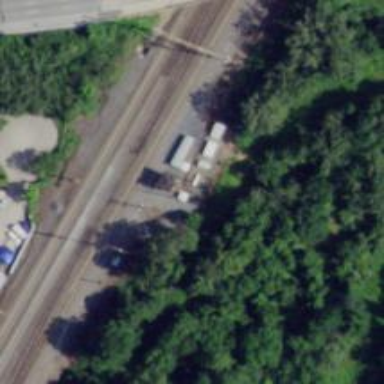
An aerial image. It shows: Railway with electrified contact lines.